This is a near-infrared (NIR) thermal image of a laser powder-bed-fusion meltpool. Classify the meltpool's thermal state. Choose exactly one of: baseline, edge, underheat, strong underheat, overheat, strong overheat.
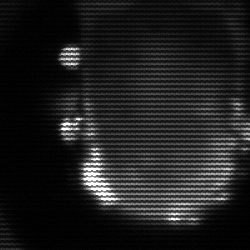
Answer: baseline